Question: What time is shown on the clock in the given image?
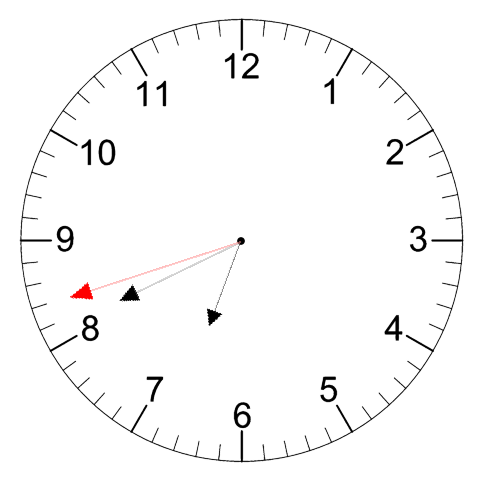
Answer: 06:40:42